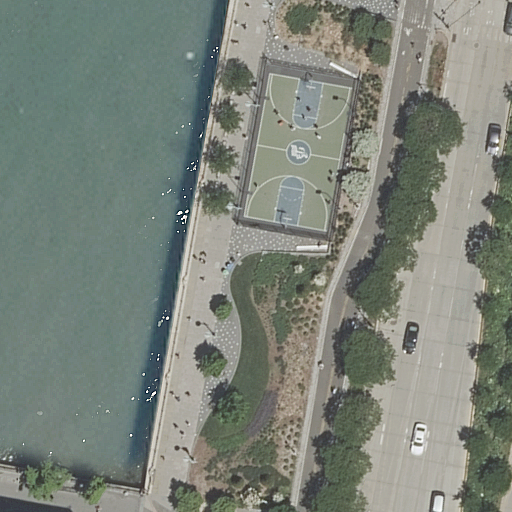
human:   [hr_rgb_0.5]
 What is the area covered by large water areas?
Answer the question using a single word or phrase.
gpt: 3528m2

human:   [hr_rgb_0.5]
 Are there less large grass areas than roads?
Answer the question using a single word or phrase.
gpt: yes

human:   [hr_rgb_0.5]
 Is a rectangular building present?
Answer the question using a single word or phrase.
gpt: no

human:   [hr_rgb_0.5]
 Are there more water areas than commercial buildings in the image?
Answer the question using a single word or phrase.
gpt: yes

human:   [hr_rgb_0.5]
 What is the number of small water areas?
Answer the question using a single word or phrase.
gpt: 0

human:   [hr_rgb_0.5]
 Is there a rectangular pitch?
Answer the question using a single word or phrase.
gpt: yes

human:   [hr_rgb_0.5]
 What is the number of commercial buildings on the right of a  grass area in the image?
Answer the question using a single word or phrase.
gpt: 0

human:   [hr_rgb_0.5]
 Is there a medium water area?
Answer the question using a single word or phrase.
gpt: no

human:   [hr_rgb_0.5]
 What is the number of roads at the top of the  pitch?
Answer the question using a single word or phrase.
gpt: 2

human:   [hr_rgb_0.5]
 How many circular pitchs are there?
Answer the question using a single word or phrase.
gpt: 0

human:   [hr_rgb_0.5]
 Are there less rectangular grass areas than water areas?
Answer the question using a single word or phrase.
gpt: no

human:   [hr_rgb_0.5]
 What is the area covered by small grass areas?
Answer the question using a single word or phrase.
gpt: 13m2

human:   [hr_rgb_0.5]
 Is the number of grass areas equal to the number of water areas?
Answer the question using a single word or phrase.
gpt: no

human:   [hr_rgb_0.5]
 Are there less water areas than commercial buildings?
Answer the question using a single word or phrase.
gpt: no

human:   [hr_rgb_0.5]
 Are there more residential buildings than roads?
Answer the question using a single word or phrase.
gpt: no

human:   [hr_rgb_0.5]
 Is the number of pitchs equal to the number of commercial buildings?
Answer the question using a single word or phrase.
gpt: no

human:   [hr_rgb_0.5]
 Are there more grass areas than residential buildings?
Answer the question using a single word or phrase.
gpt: yes

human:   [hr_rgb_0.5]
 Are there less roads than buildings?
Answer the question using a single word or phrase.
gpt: no

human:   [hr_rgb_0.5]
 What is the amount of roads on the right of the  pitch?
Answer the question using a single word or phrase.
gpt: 4

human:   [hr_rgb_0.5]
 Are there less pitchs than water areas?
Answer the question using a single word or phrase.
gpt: no

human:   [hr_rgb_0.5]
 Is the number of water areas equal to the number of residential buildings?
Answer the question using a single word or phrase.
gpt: no

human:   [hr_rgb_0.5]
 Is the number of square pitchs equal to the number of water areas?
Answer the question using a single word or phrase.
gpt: no

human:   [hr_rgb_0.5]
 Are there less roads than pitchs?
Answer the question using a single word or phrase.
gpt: no

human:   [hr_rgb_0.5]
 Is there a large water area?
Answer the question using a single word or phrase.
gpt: yes

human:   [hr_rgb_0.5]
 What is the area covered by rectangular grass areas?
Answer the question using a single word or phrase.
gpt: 514m2

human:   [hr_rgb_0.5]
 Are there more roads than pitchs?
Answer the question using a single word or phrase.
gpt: yes

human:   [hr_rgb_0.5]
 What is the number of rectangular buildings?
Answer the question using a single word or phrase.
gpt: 0

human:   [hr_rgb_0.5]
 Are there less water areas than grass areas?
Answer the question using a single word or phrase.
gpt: yes

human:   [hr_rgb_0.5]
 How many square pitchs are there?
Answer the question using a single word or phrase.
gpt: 0

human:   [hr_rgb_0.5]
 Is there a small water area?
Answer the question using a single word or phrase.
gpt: no

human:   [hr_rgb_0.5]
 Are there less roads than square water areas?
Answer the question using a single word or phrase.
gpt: no

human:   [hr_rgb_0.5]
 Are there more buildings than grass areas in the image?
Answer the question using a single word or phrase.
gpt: no

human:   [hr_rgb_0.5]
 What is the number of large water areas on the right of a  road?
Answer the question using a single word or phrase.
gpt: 0

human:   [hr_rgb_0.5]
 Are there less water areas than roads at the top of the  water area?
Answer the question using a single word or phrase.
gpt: yes

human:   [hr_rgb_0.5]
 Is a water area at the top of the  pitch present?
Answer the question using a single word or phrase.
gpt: no

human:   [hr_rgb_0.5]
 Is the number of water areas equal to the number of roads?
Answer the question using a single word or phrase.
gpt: no